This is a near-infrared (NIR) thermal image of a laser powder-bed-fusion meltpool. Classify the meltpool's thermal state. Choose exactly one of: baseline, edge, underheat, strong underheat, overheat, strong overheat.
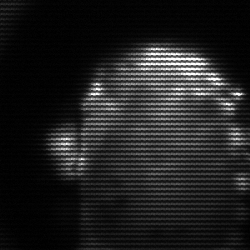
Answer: baseline